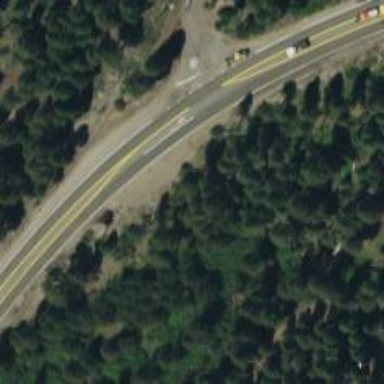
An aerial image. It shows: Asphalt road classified as trunk highway.